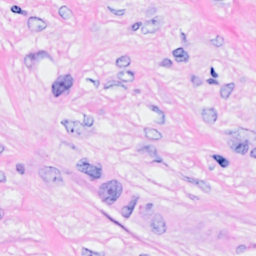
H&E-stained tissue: Breast